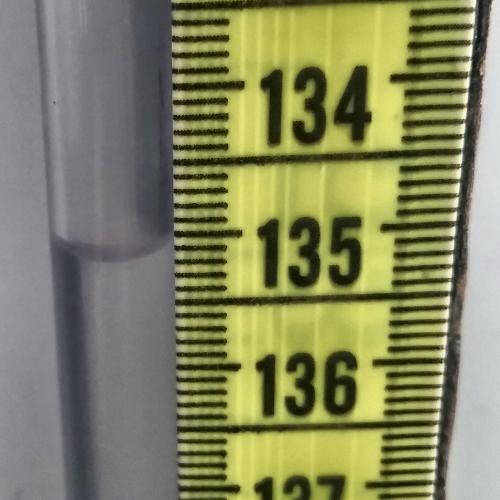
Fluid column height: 135.1 cm